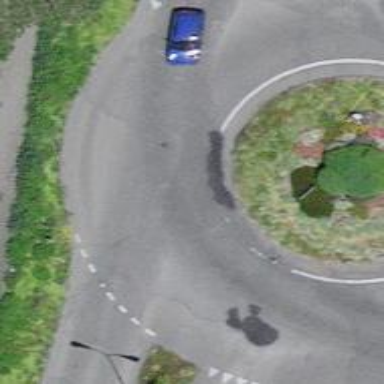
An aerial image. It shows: Tertiary road that leads to roundabout.